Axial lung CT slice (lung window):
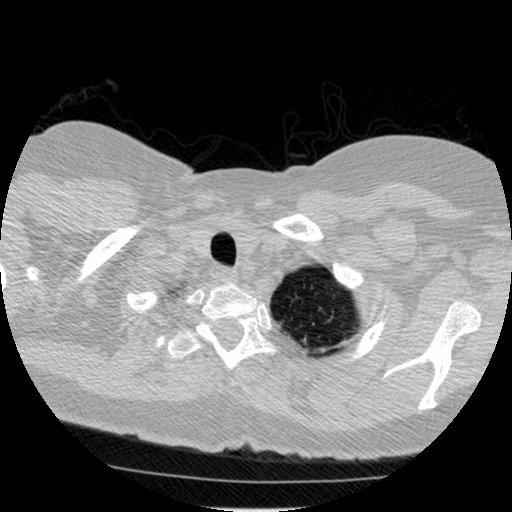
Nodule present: no